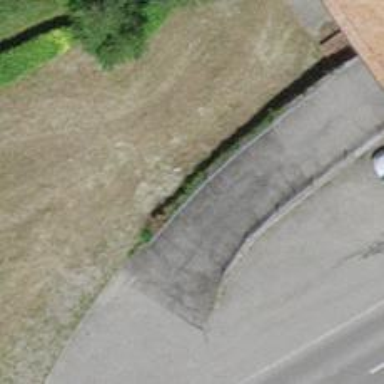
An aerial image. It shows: Retaining wall.